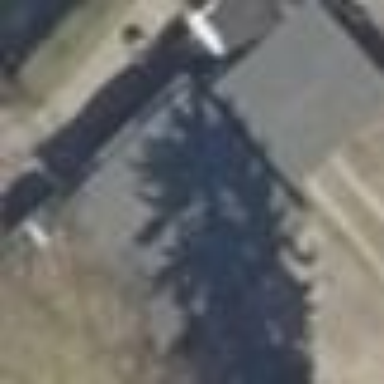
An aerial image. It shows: Detached building.